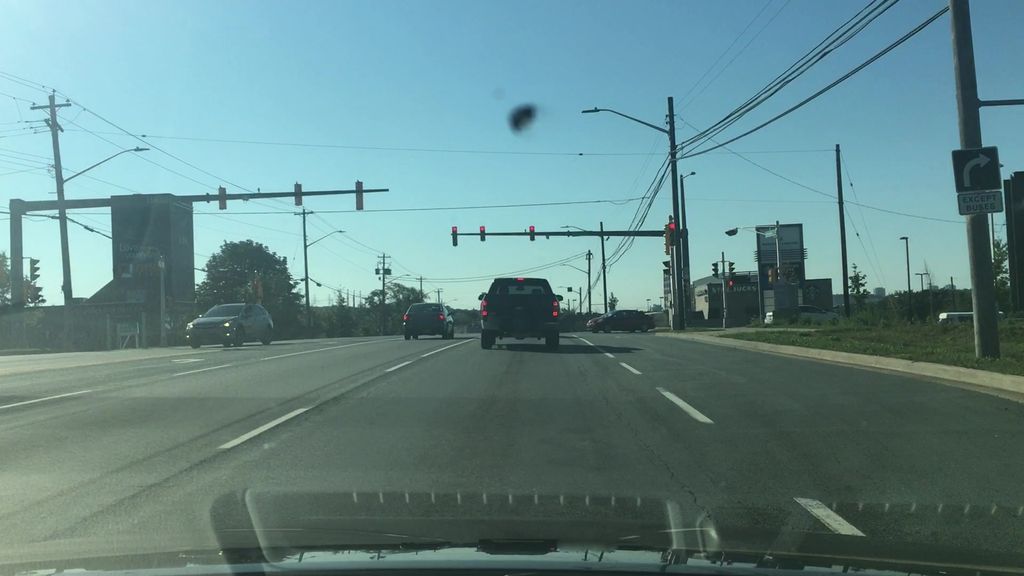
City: halifax